Interaction volume radius: 5 \u00c5
Interaction volume height: 15 \u00c5
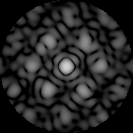
Disorder parameter: 0.4846